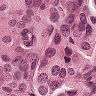
Metastatic tissue present: yes